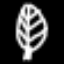
Label: leaf